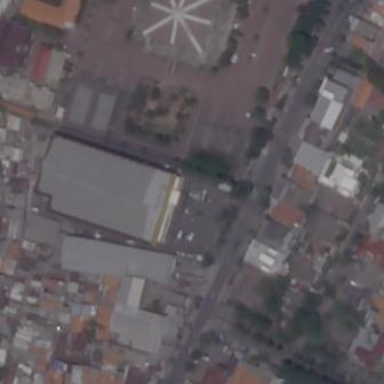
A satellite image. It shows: Supermarket building.